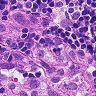
Metastatic tissue present: no